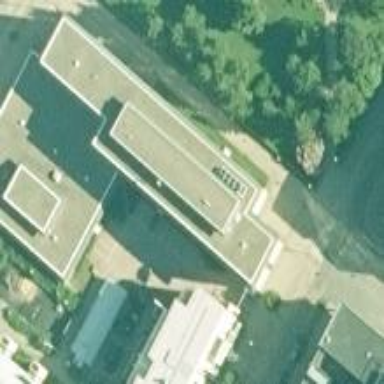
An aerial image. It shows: Government office building.